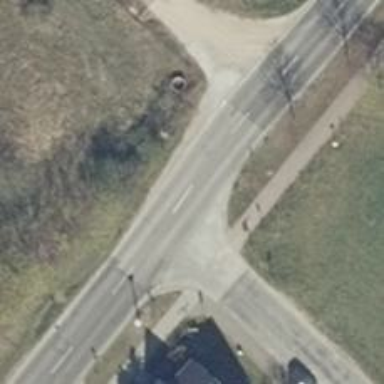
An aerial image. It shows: Uncontrolled footway crossing with pedestrian island.